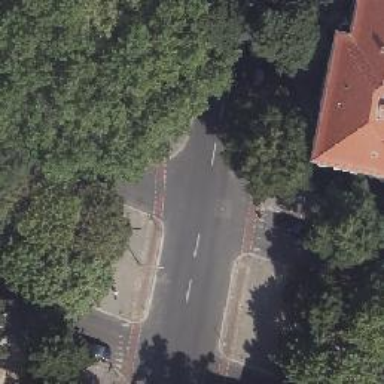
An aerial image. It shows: Residential road with asphalt surface. There is on-street parking available on the right side in parallel manner.